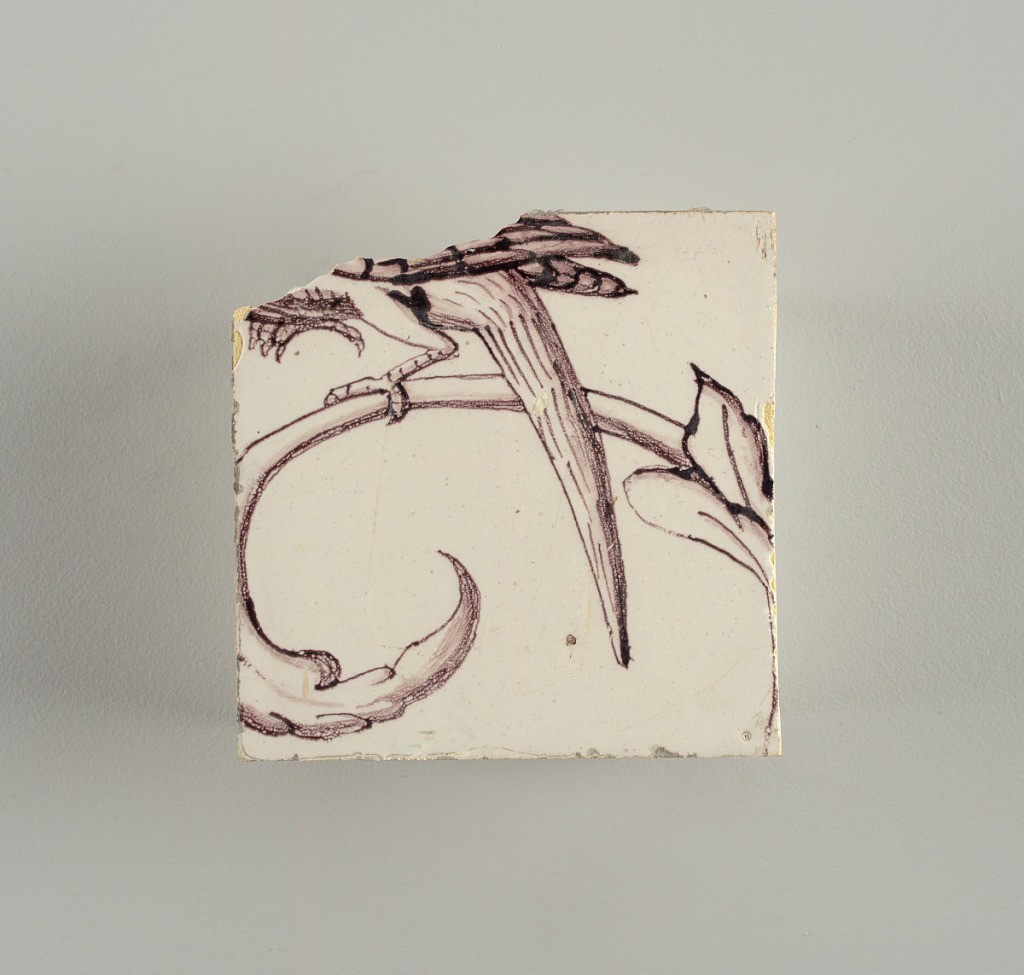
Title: Wall facing
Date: ca. 1725
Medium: tin-glazed earthenware, underglaze
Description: Running design for a frieze or a dado, composed of scrolls of foliage and strapwork, and four repeating motifs--a seated woman in a small upright oval medallion, a putto seated on a rocailled base, and strapwork in axial pattern.  The various panels, A to F, show various repeats of the same design, all being five tiles high and a varying number of tiles wide.